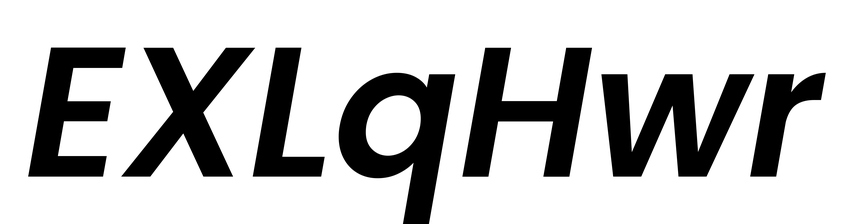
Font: Poppins-SemiBoldItalic